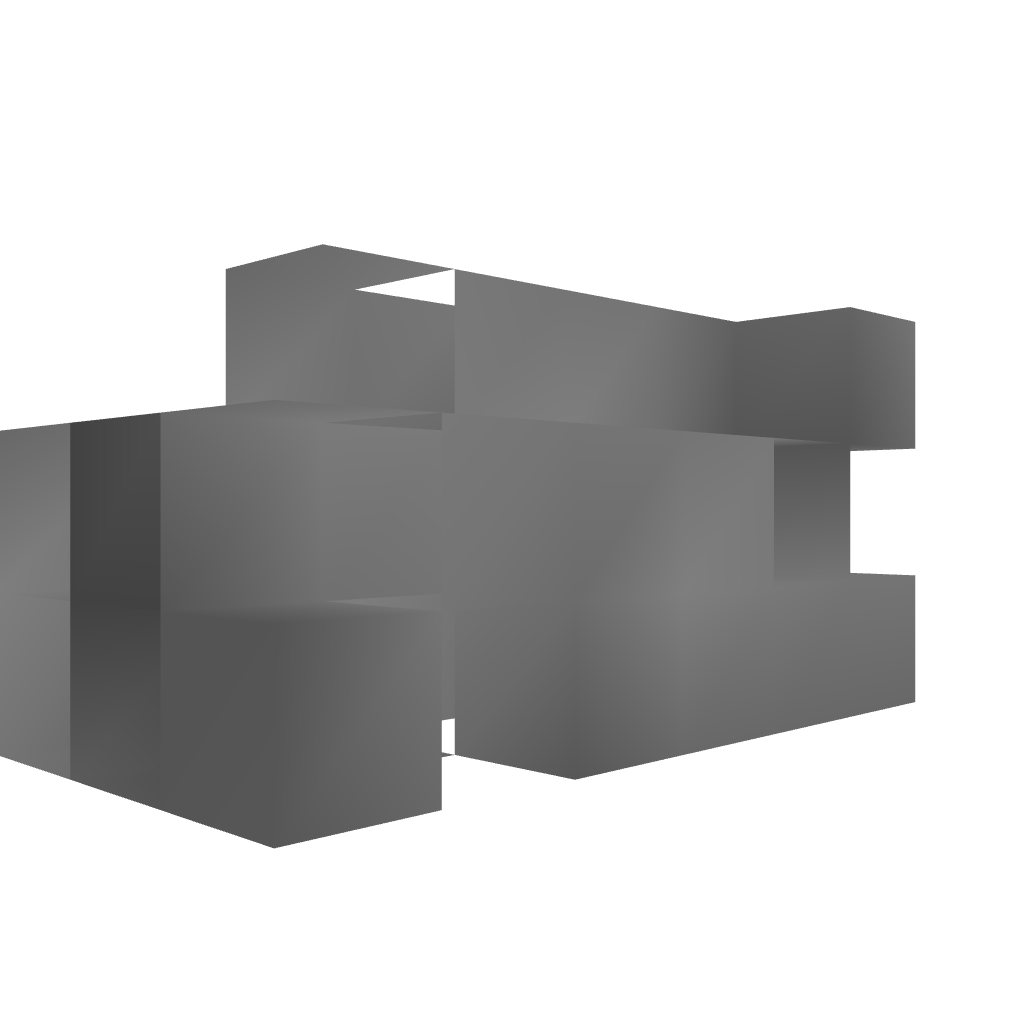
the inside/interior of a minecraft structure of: defense machine